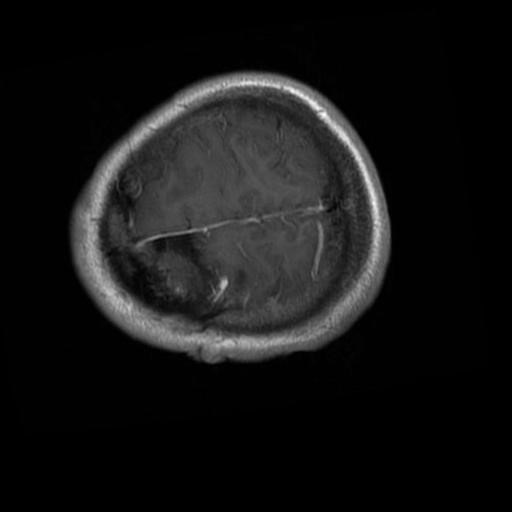
Label: brain_glioma